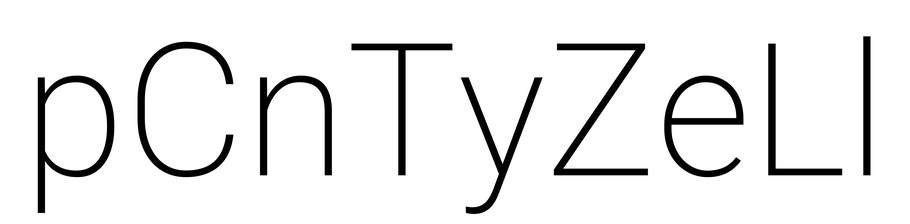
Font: Roboto_ExtraLight